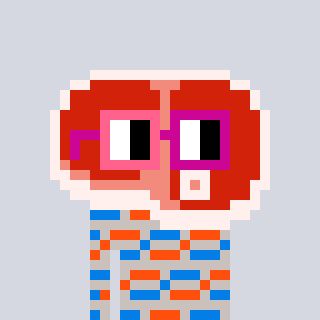
a pixel art character with square pink and red glasses, a steak-shaped head and a foggrey-colored body on a cool background